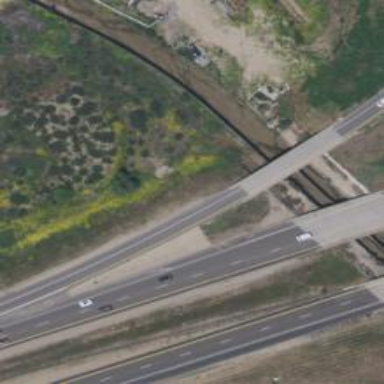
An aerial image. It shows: Motorway link bridge.